Question: Is it possible to set an elements size attribute with CSS? So this:
'''
<input type="text" name="email" size="35">
'''
Would effectively become this:
'''
<input type="text" name="email" size="40">
'''

This is different to setting the width in pixels as I want the browser to render the input based on the size attribute, not use an exact pixel width.
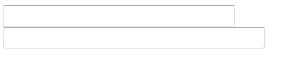
Answer: No, you cannot set attributes in CSS. Attributes belong to elements; CSS deals with the rendering of elements and may the attributes in certain ways, but not set or change them.
Consider presenting the actual problem you are facing, instead of assumed (and dead-end) approach to an unspecified problem. There are several units that you can use in setting the 'width' property of an element, not just 'px'. But if you are looking for a unit corresponding to the width of a character, as I suspect, then what comes closest is the 'ch' unit (e.g., 'width: 40ch'), but (a) it is defined as the width of the digit 0, and it's just somewhat close to the average width of characters and (b) support isn't universal yet.